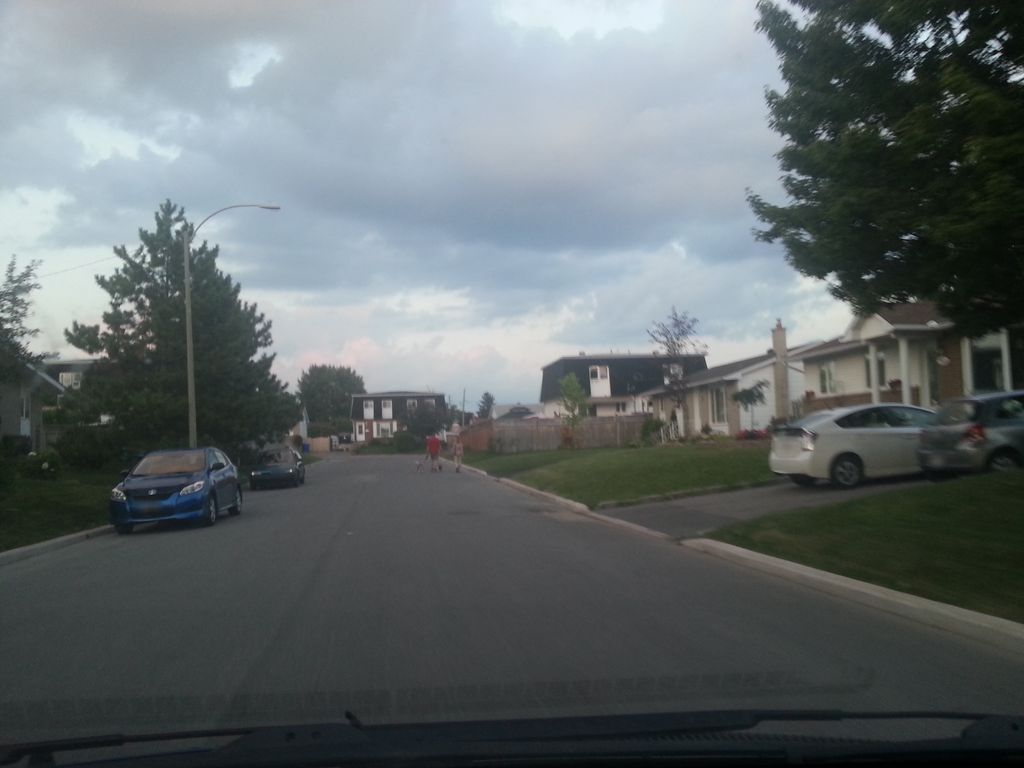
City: ottawa-gatineau